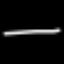
Label: line